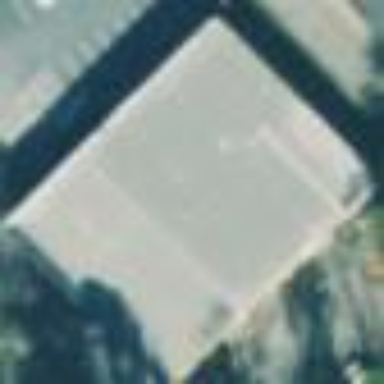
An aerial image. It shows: Commercial building.